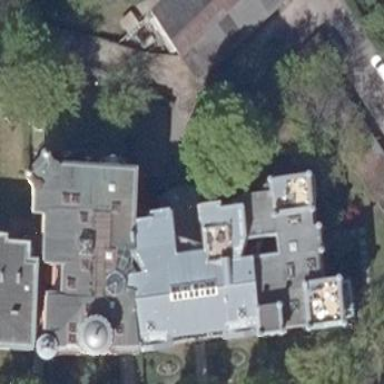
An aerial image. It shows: Historically significant white apartment building with gabled metal roof in gray color.